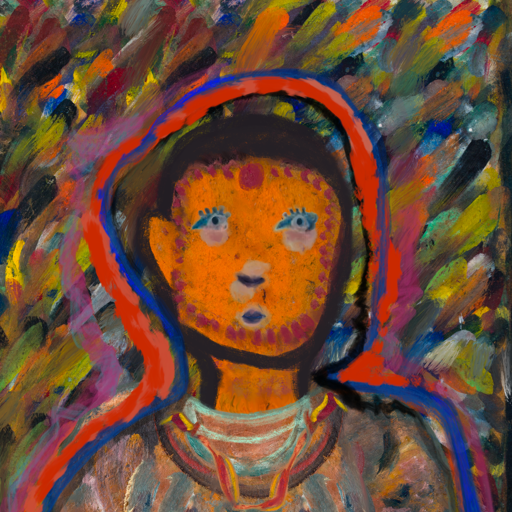
Background: An_Impression, Head And Neck Front: Doll, Face Front: Hill_Girl, Bust: Boggyland, Hair Front: Experience, Head Accessory: Blank, Second Necklace: Gypsy_Mother_1, Necklace: Blank, Baby: Blank